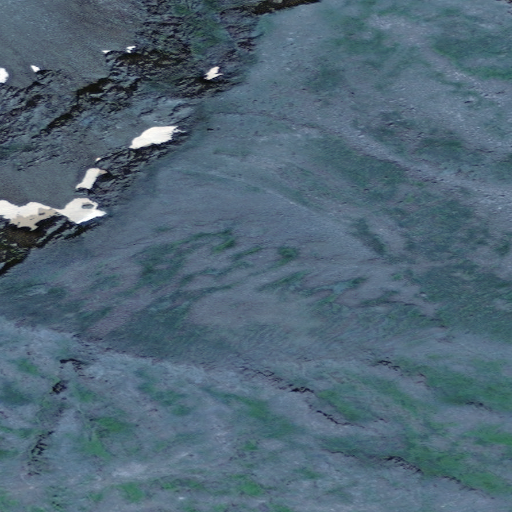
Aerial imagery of mountain in Alaska named Mount Crowther containing only unknown